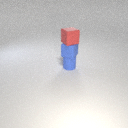
small blue rubber cube below small red rubber cube